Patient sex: M
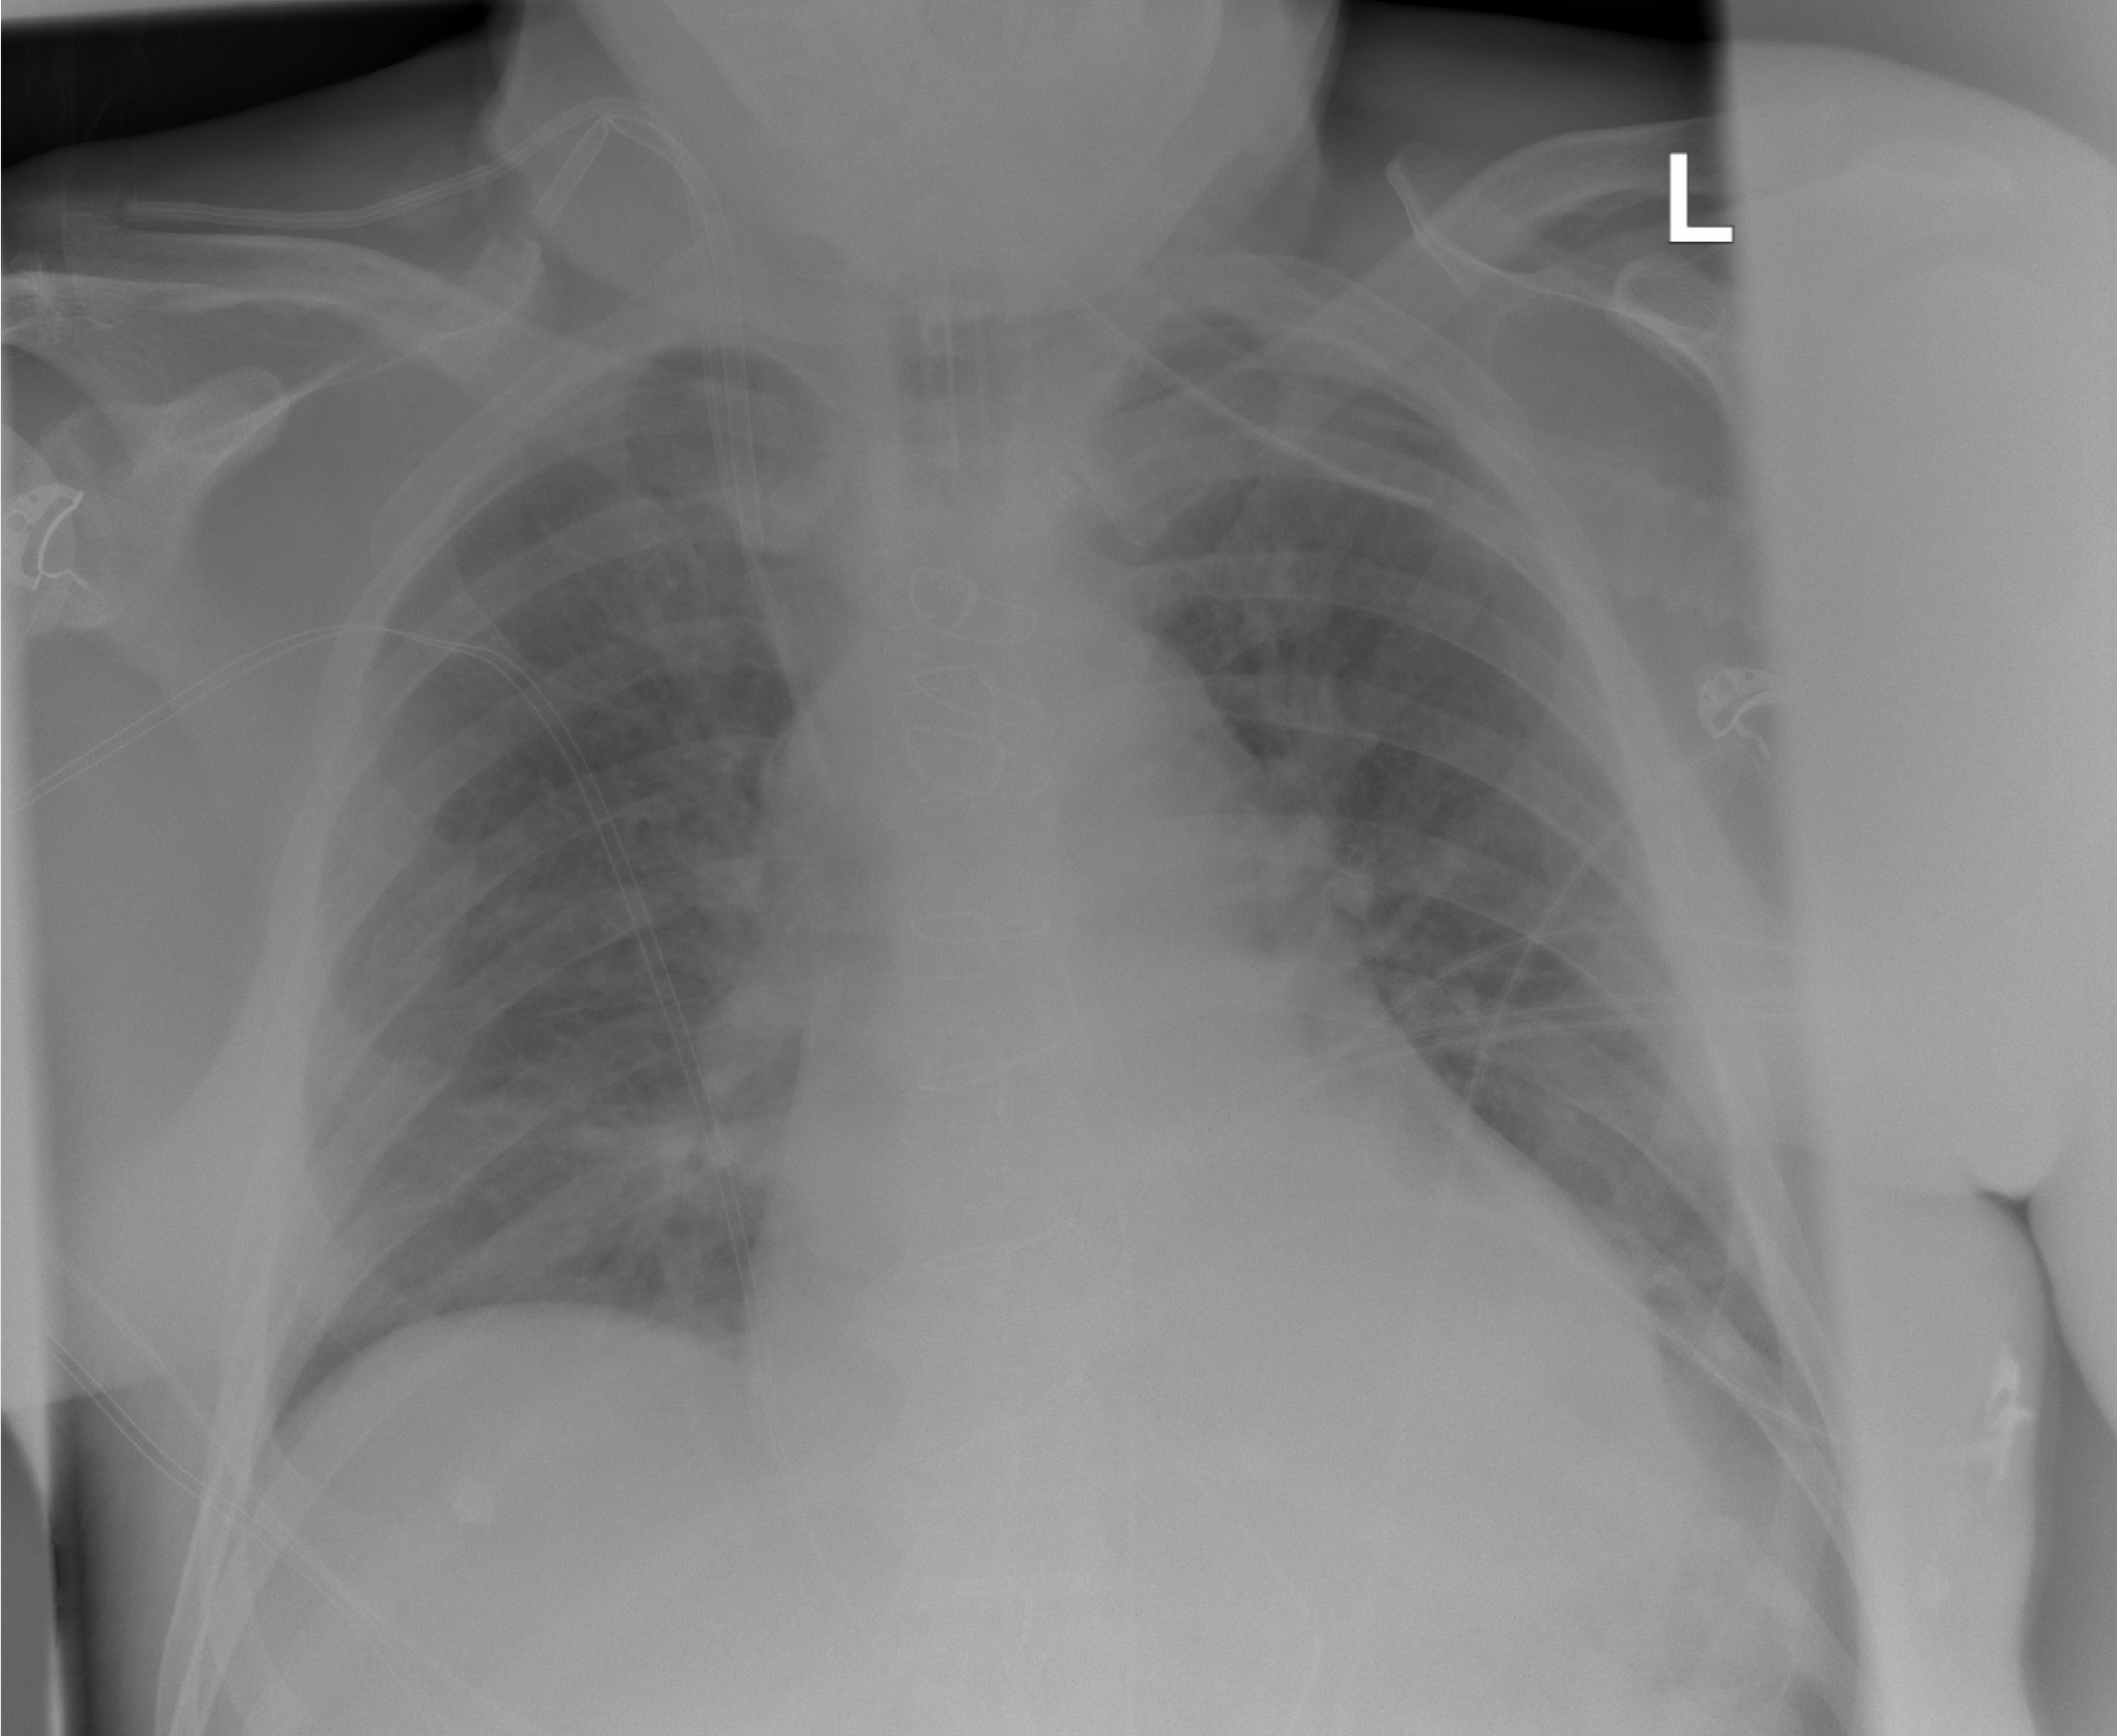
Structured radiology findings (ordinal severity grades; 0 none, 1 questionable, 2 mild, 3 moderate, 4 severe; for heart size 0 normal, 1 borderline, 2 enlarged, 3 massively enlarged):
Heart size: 2
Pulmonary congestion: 0
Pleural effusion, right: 0
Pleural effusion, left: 1
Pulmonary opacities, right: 0
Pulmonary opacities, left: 0
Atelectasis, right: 2
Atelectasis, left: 2